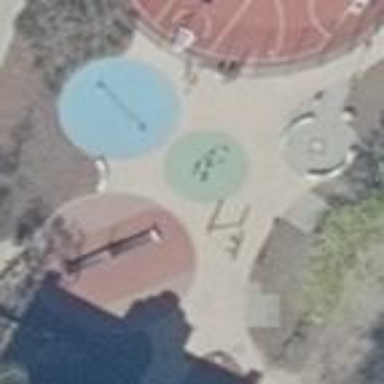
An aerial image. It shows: Playground area for leisure land.